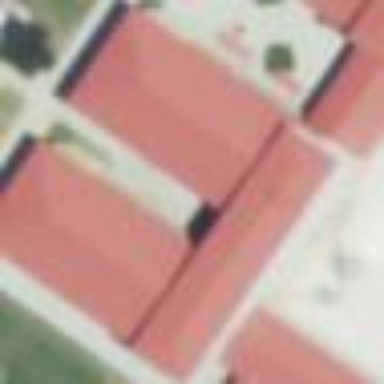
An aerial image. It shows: Building that serves as military barracks.